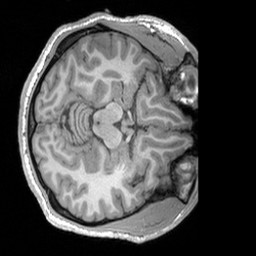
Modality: T1w
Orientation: axial
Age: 22
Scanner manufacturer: siemens
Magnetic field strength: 3 T
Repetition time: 1.9 s
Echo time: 0.00252 s